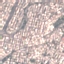
Land use / land cover class: Residential